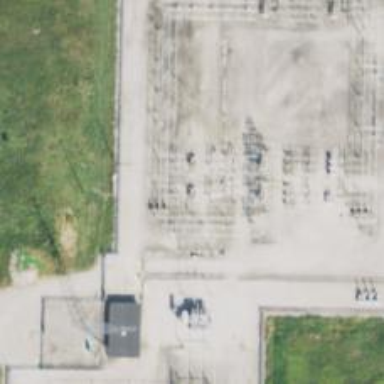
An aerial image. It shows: Switch for power supply.